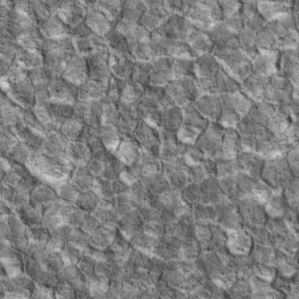
Label: non_frost